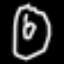
Label: donut